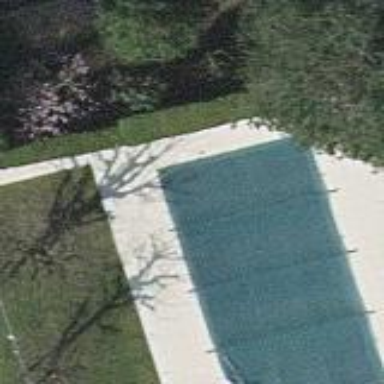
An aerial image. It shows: Swimming pool located in leisure land.